Current action and preconditions to check: trajectory_clear

Your task: For each precondition in the list above, predict whether it will hold at this action.

Consider the current scene as observed from the mobile robot's camera, and analyze the predicted future states of all dynamic agents (e.g., people, animals, vehicles, or any moving entities) within the NEXT SECOND.

IMPORTANT: Only answer "very likely" if you are absolutely certain—based on strong, clear evidence—that a dynamic agent will violate the precondition in the predicted future state. Do NOT answer "very likely" for unlikely, ambiguous, or low-probability risks.

Ask yourself for each precondition: Is there a high probability, with clear and convincing evidence, that the predicted future states of any dynamic agent will interfere with the predicted future state of the currently executing action within the NEXT SECOND, causing that precondition to fail?

Assess the risk level based on these predictions. Use "likely" or "very likely" if motions create a clear risk of interference.

Use "neutral" or "improbable" if agents are nearby but their predicted paths are clearly diverging or non-conflicting.

Failure Risk Categories: "very improbable", "improbable", "neutral", "likely", "very likely"

Answer Format: Output ONLY the probability_of_failure value from these categories: "very improbable", "improbable", "neutral", "likely", "very likely"

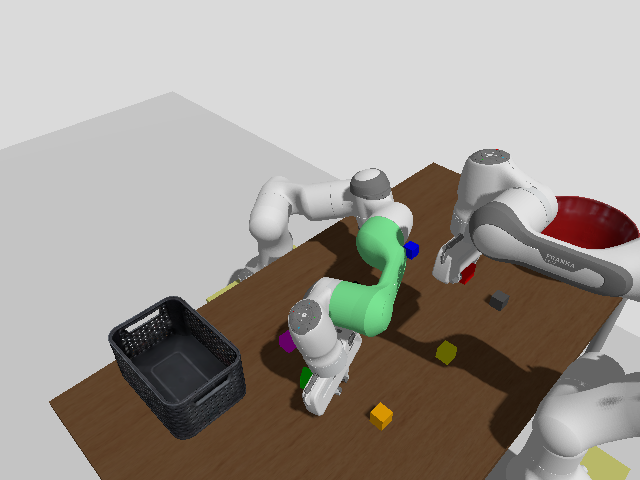

Answer: very improbable